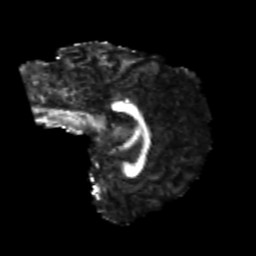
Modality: FA
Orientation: sagittal
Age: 22
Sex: female
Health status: healthy
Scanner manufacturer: philips
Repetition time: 7.388 s
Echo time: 0.08599 s